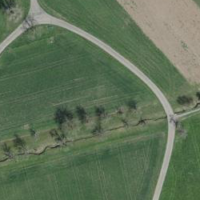
EUNIS habitat code: 52
Species observed at this site:
Fagopyrum esculentum